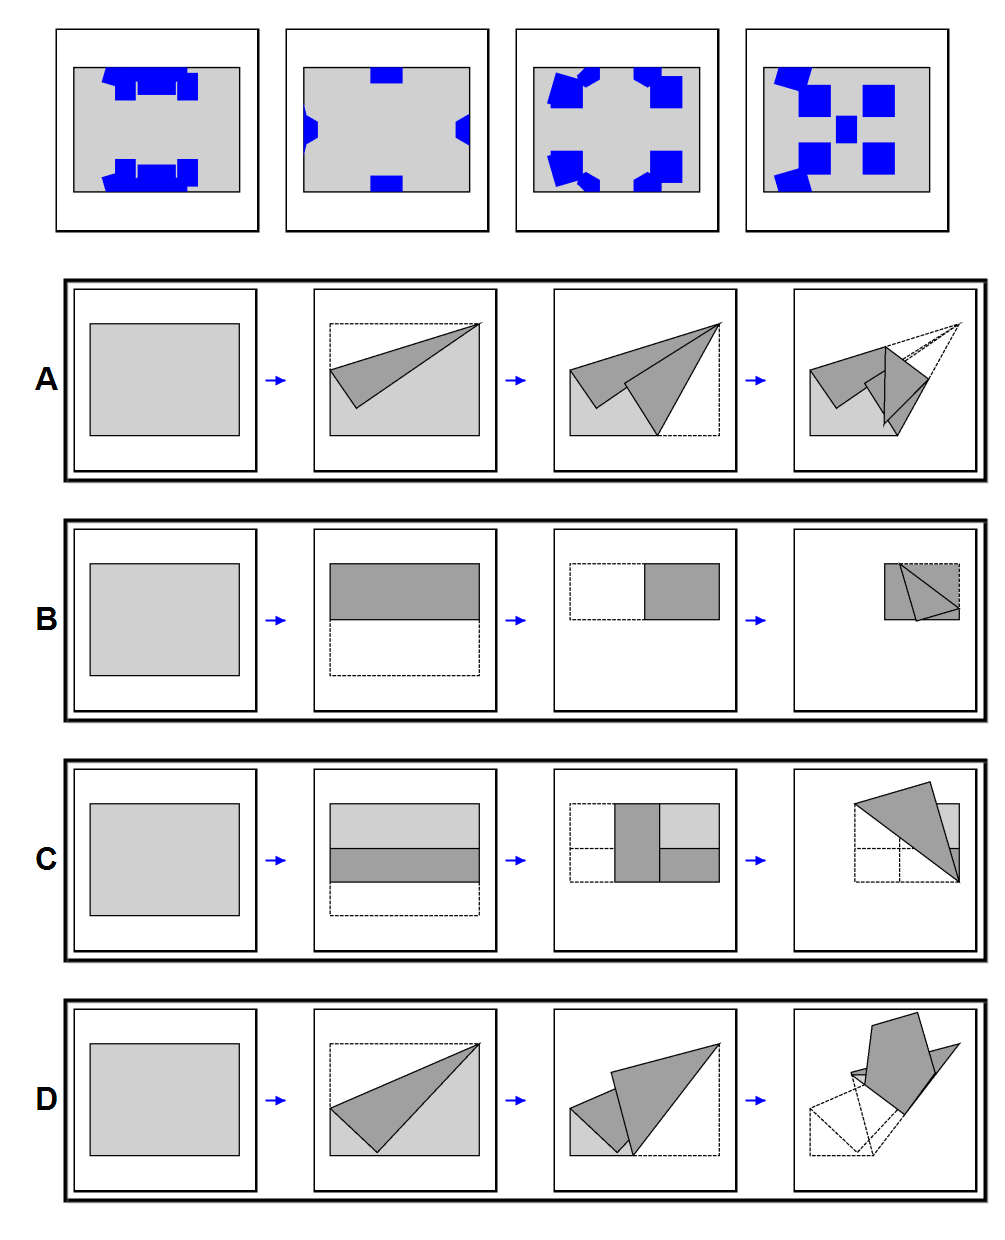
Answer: B